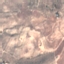
Land use / land cover class: PermanentCrop